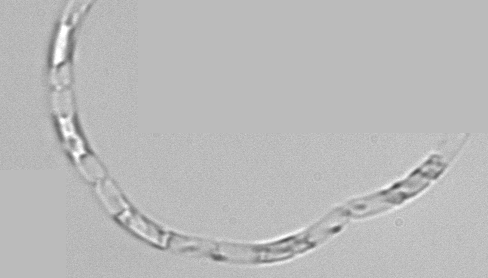
Label: Guinardia_striata